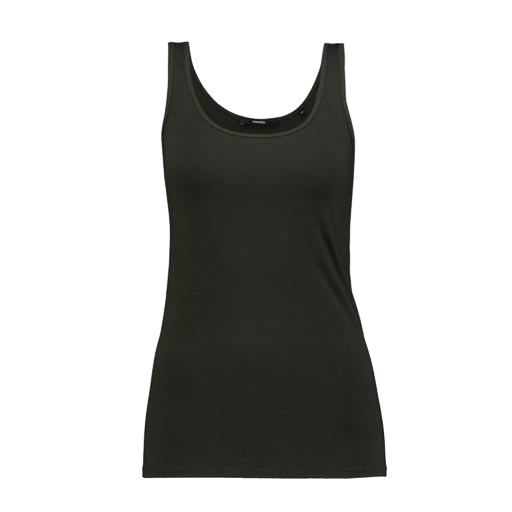
slim scoop tank, woman's tank top, moss green tank top, white background